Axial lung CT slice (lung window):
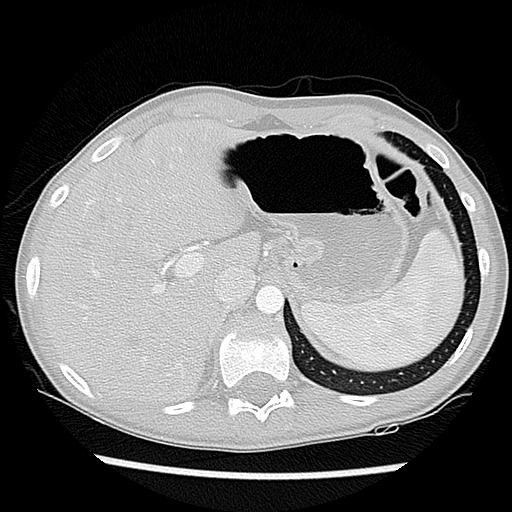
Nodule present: no